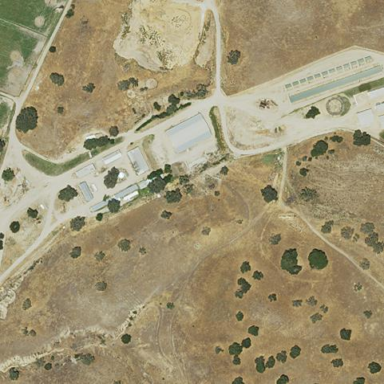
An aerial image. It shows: Farmyard area.